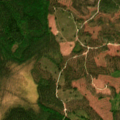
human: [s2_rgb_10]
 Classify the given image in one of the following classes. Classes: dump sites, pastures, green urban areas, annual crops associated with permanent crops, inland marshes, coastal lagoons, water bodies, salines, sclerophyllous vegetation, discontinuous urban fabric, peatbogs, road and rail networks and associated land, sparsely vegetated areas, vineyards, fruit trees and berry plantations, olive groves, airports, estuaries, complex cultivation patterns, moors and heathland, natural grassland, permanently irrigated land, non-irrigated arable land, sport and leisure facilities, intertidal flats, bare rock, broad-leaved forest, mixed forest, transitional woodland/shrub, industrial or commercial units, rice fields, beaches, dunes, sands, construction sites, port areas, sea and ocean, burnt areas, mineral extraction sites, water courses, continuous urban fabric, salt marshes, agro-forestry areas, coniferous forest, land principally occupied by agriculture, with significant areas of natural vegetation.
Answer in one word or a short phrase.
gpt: coniferous forest, transitional woodland/shrub